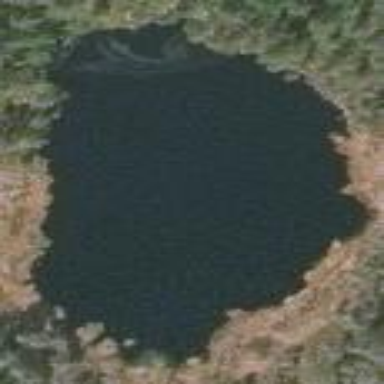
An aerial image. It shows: Serene lake surrounded by nature.